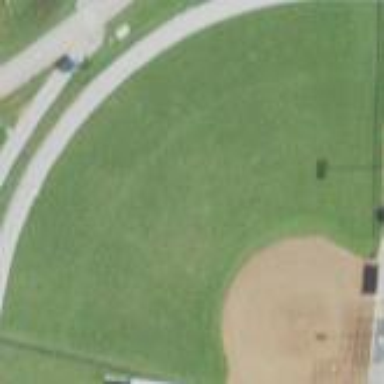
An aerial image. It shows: Pitch designated for baseball and softball activities.